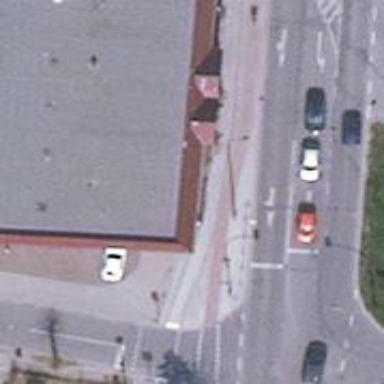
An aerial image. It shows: Fast food establishment.